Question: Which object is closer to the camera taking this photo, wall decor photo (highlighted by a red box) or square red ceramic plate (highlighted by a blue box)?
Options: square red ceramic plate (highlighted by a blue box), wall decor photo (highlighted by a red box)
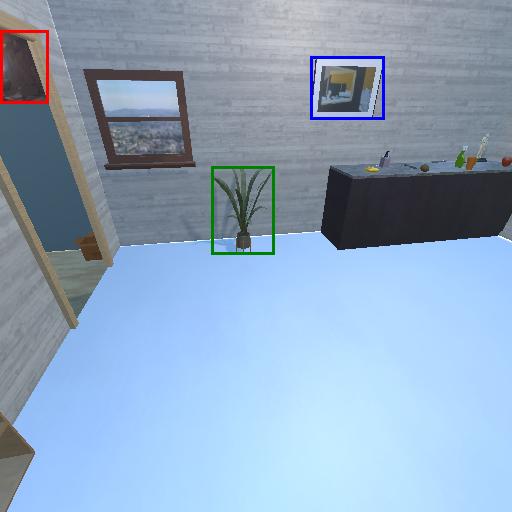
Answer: square red ceramic plate (highlighted by a blue box)